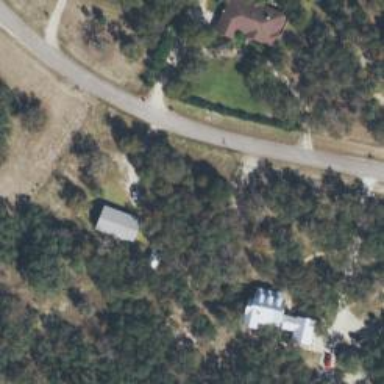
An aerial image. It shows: Driveway.